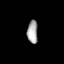
Tissue: prostate
Cell type: Myeloid cells
Senescence score: 0.8323
Nuclear area (px): 237
Mean DAPI intensity: 167.089